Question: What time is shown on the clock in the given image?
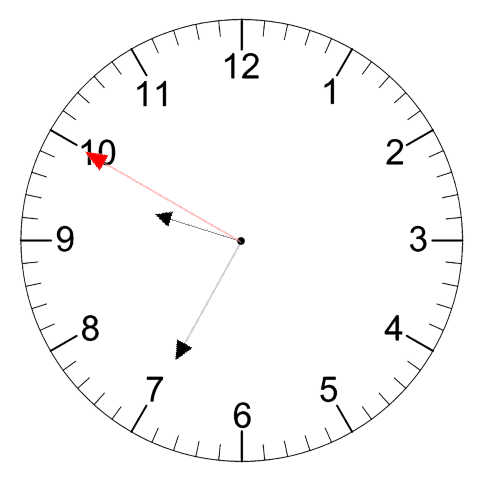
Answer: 09:34:50